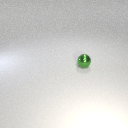
small green metal sphere